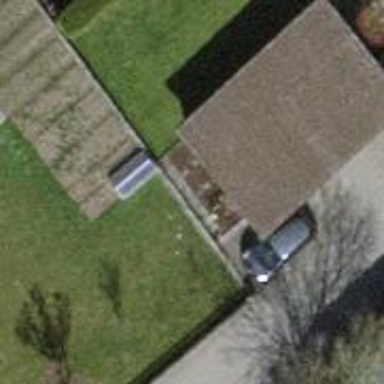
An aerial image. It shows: View of roof of building.